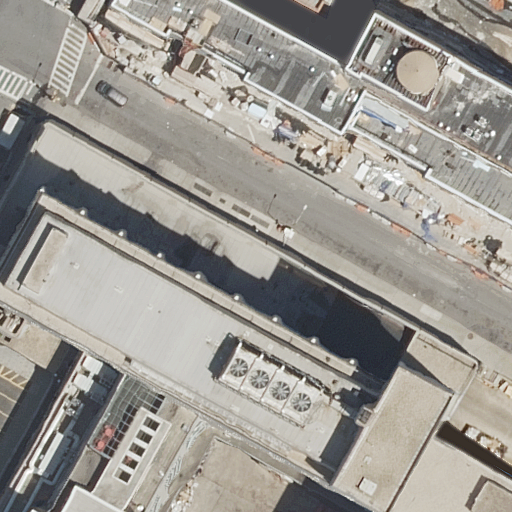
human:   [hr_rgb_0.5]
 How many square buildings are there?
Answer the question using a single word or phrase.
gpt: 0

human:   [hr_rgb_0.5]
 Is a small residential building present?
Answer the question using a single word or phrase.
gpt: yes

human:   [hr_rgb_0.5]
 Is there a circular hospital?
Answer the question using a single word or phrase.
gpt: no

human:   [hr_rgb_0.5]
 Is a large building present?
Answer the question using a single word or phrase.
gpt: yes

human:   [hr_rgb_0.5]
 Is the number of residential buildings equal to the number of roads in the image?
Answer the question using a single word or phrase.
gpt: no

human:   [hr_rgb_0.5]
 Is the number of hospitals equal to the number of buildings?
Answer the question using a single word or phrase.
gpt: no

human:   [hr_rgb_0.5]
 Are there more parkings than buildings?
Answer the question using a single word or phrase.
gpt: no

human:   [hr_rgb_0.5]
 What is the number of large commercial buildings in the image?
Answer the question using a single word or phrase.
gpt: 0

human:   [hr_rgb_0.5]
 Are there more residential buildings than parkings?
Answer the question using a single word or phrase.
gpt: yes

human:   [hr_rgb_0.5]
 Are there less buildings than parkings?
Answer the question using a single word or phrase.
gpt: no

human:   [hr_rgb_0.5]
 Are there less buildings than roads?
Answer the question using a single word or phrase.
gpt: yes

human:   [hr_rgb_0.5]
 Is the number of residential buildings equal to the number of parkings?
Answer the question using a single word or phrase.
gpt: no

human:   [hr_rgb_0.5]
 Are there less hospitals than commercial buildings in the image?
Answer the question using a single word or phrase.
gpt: no

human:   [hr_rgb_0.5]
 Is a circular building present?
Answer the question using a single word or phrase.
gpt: no

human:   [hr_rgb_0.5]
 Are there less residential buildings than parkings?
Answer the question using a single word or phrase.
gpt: no

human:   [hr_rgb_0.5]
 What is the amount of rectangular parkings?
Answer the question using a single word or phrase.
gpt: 0

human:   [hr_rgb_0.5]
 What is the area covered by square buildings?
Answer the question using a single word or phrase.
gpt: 0m2

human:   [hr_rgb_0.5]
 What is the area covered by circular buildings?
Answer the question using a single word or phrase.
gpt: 0m2

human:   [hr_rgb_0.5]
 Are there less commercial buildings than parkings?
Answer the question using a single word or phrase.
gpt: yes

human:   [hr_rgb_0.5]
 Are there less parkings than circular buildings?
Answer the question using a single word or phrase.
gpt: no

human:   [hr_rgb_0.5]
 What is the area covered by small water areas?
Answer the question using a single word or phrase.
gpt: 0m2

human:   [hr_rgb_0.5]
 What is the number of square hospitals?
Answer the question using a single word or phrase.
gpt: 0

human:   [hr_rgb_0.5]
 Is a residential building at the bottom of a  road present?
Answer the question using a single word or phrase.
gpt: yes

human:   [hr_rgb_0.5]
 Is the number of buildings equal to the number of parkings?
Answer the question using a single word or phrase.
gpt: no

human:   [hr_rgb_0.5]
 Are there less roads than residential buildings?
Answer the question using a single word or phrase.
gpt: no

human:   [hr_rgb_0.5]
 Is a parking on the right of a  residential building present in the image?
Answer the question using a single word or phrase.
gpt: no

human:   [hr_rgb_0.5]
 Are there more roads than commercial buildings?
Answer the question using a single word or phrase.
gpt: yes

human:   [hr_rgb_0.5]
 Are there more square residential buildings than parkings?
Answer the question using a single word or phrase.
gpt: no

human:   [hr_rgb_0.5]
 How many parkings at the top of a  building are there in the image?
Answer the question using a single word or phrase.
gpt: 1

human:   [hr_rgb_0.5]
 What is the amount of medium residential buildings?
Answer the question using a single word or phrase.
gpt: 2

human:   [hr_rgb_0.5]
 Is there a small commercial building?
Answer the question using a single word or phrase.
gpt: no

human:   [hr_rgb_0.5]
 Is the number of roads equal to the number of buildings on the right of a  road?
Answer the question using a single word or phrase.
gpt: no

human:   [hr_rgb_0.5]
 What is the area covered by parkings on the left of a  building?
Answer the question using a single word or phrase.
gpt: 863m2

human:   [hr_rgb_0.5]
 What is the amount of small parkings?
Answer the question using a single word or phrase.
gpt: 0

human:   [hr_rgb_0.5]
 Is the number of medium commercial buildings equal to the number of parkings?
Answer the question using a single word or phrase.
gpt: no

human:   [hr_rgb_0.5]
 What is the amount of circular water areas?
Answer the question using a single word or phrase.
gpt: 0